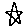
Label: star